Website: home-depot
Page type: delivery-shipping
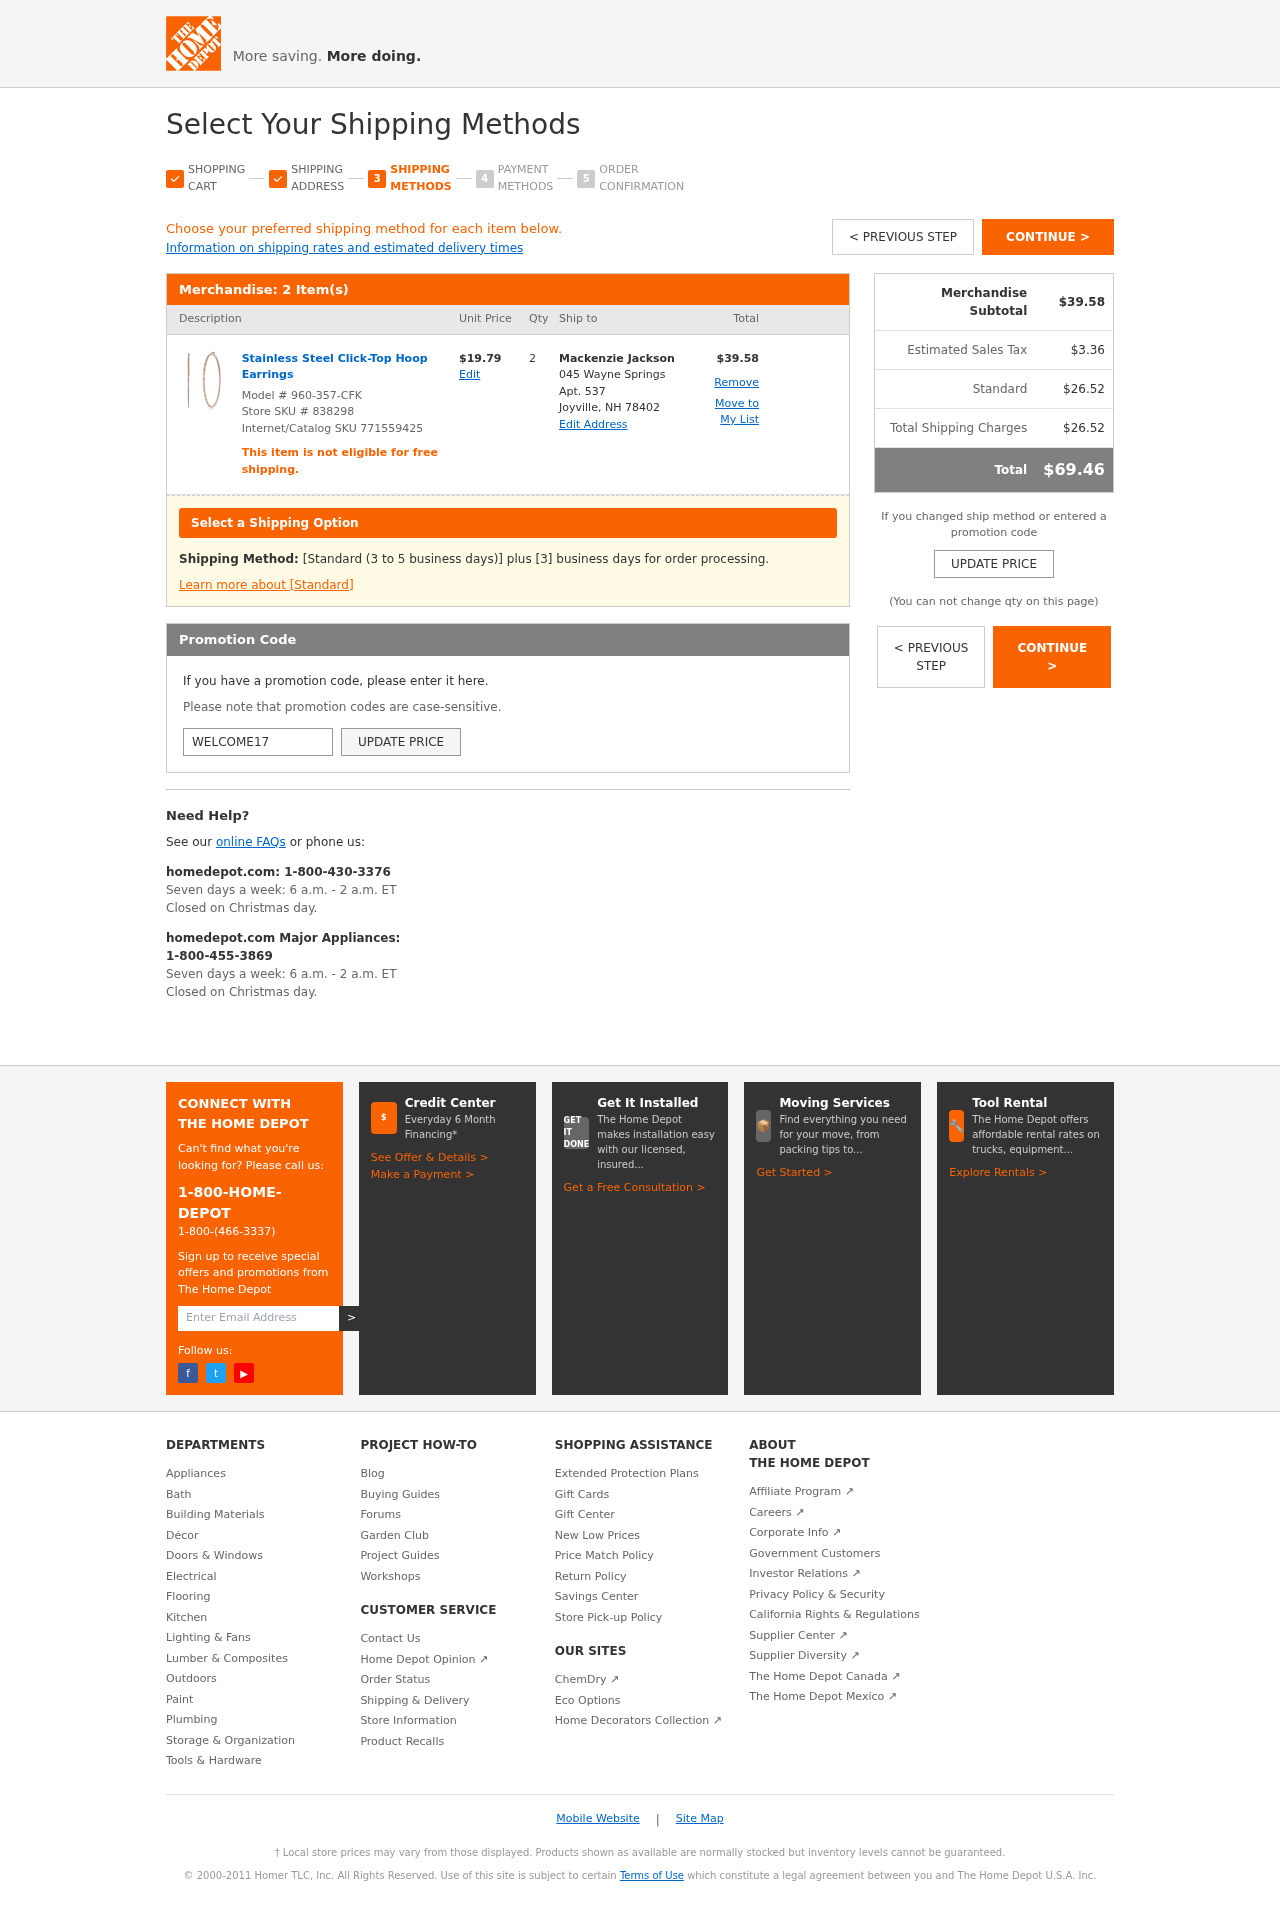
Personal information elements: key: PII_CITY_STATE_ZIP
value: Joyville, NH 78402
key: PII_FULLNAME
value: Mackenzie Jackson
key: PII_PROMO_CODE
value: WELCOME17
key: PII_STREET
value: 045 Wayne Springs Apt. 537
Product elements: key: PRODUCT1_NAME
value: Stainless Steel Click-Top Hoop Earrings
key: PRODUCT1_PRICE
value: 19.79
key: PRODUCT1_QUANTITY
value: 2
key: PRODUCT_MODEL_NUMBER
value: Model # 960-357-CFK
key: PRODUCT1_LINE_TOTAL
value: $39.58
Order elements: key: ORDER_NUM_ITEMS
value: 2 Item(s)
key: ORDER_SUBTOTAL
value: $39.58
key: ORDER_TAX
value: $3.36
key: ORDER_SHIPPING_COST
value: $26.52
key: ORDER_SHIPPING_TOTAL
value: $26.52
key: ORDER_TOTAL
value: $69.46
Other elements: key: STORE_SKU
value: Store SKU # 838298
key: INTERNET_SKU
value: Internet/Catalog SKU 771559425